Question: What is the brand name?
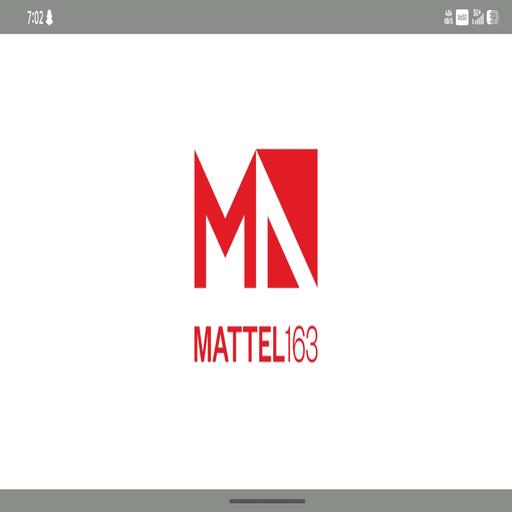
Answer: Mattel163